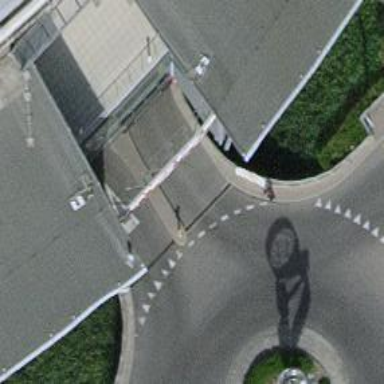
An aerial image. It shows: Driveway with asphalt surface. It serves as building passage tunnel.